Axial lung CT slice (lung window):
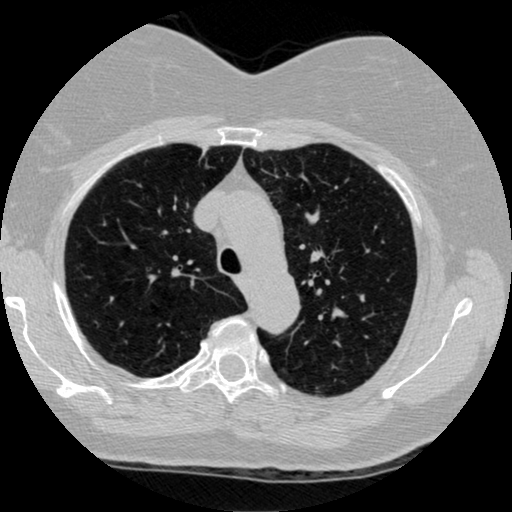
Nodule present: no